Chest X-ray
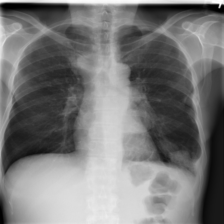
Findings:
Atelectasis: negative
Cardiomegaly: negative
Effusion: negative
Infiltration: negative
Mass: negative
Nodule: negative
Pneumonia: negative
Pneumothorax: negative
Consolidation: negative
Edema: negative
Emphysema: negative
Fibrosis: negative
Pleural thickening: negative
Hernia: negative